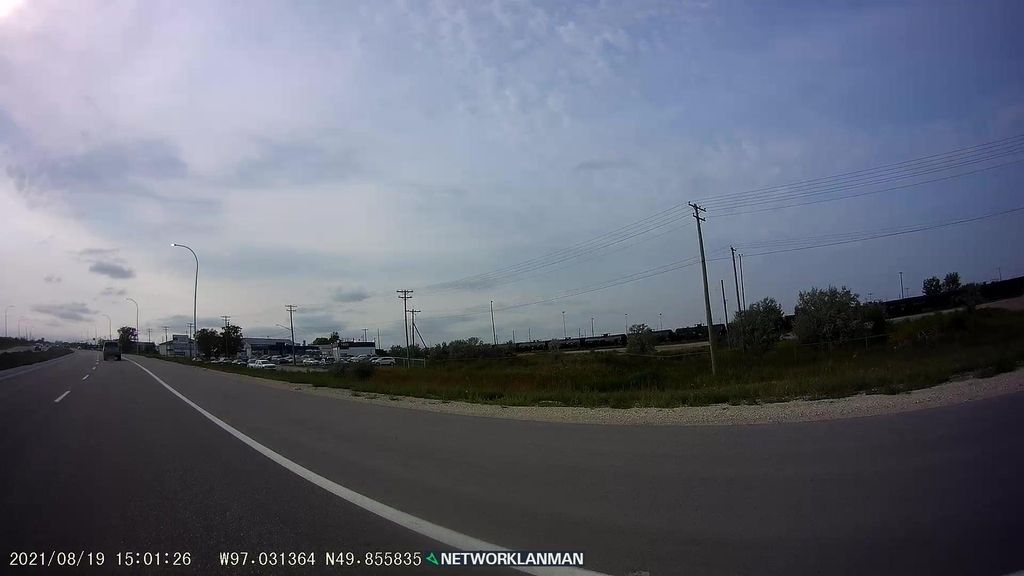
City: winnipeg